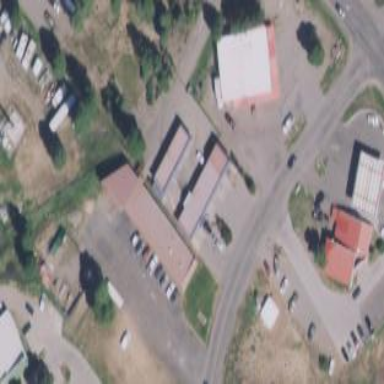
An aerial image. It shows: Car wash facility.